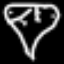
Label: diamond